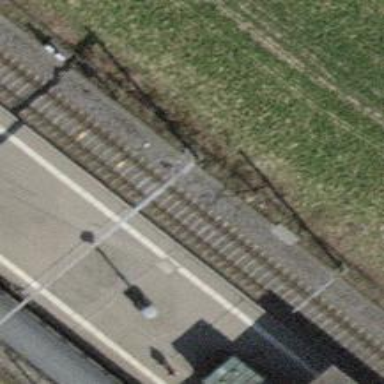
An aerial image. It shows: Railway signal.